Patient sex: F
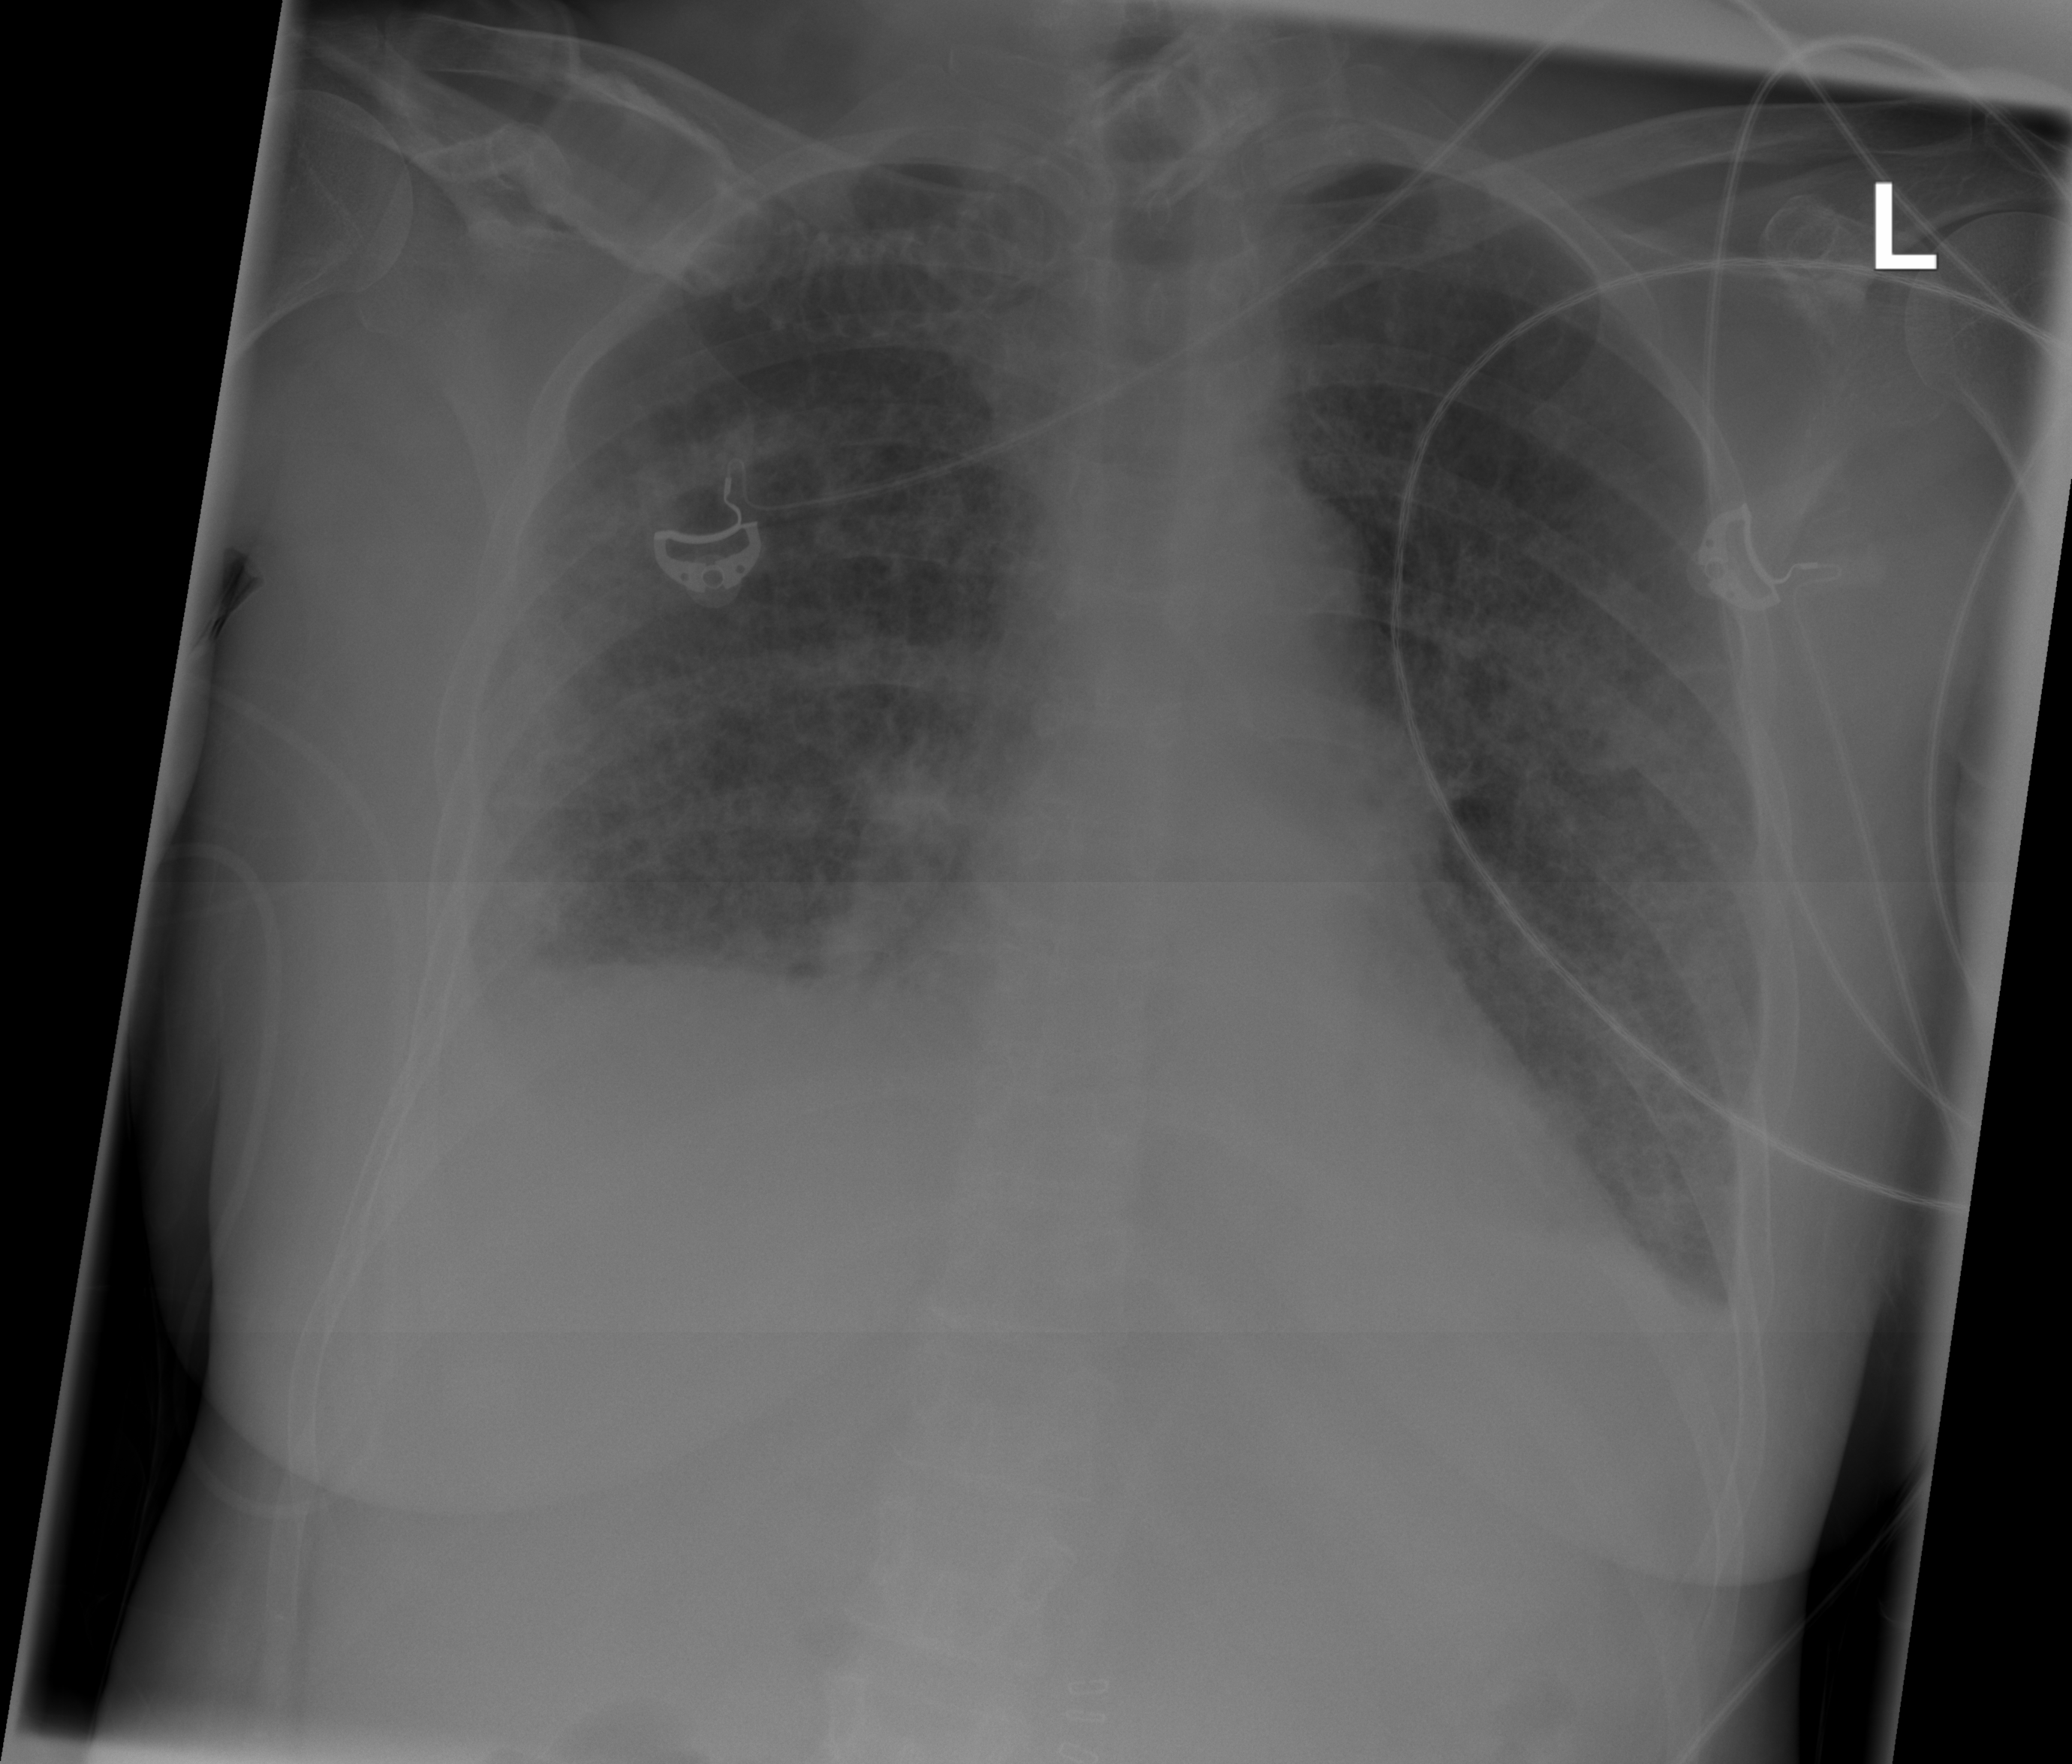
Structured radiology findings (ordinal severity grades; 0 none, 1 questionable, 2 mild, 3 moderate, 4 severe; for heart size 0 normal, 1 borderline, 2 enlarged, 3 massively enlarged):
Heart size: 0
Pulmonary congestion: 0
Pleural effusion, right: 2
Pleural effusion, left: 2
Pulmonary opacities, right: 3
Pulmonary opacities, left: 3
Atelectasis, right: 2
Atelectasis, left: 2